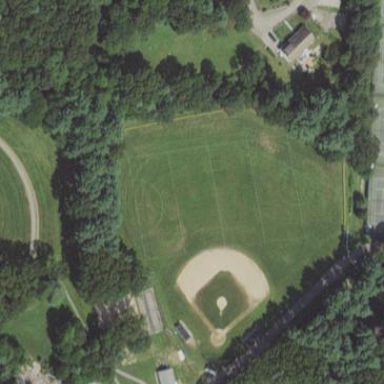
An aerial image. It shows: Soccer pitch designated for leisure and sports activities.